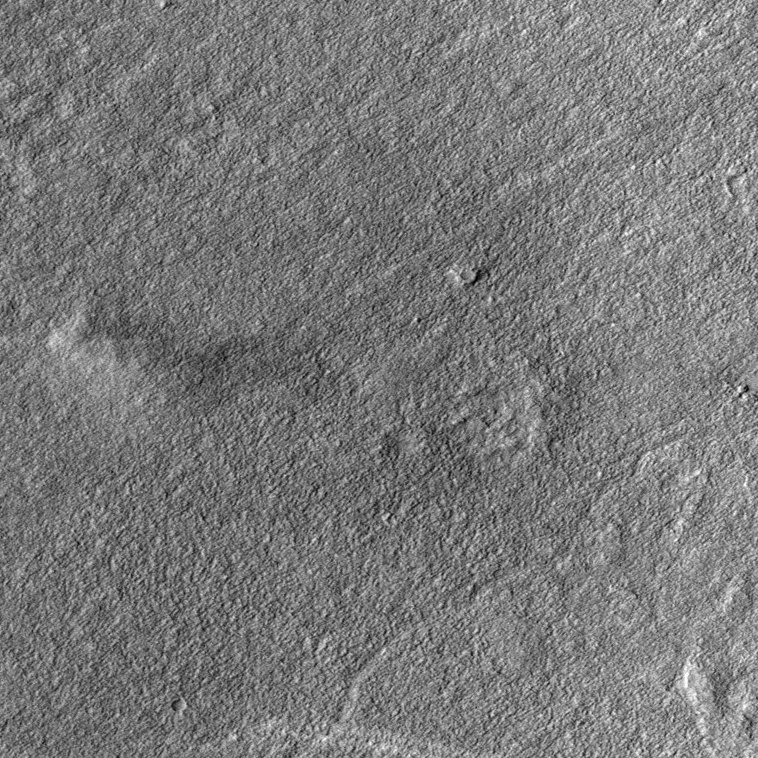
Label: dustdevil